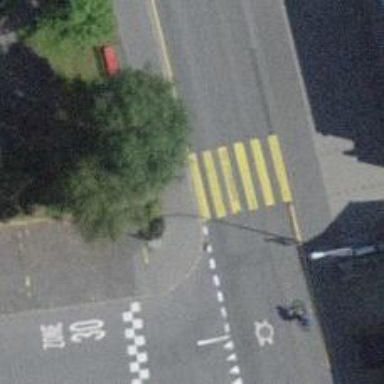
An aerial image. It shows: Kerb barrier.